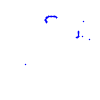
Particle: proton